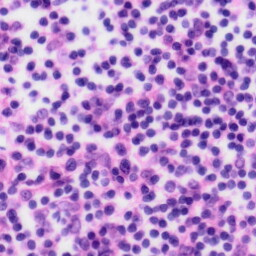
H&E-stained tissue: Tonsil